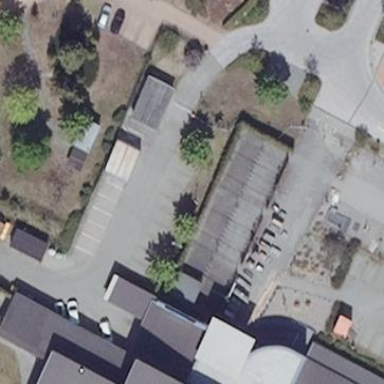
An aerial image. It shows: Bicycle parking facility.